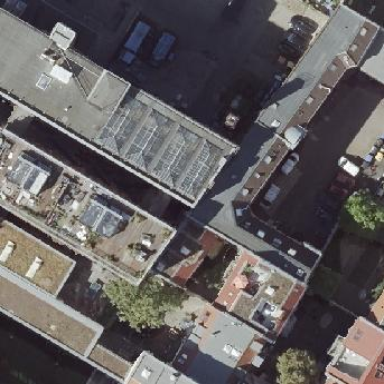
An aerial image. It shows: Commercial building.